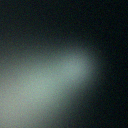
Screen state: off